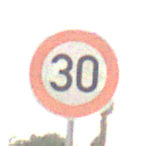
Verkehrszeichen: Geschwindigkeit30
Umgebung: Outdoor, Suburban
Tageszeit: MorningAfternoon
Wetter: Clear
Licht: Natural
Jahreszeit: NotSpecified
Kontrast: HighContrast